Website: macys
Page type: delivery-shipping
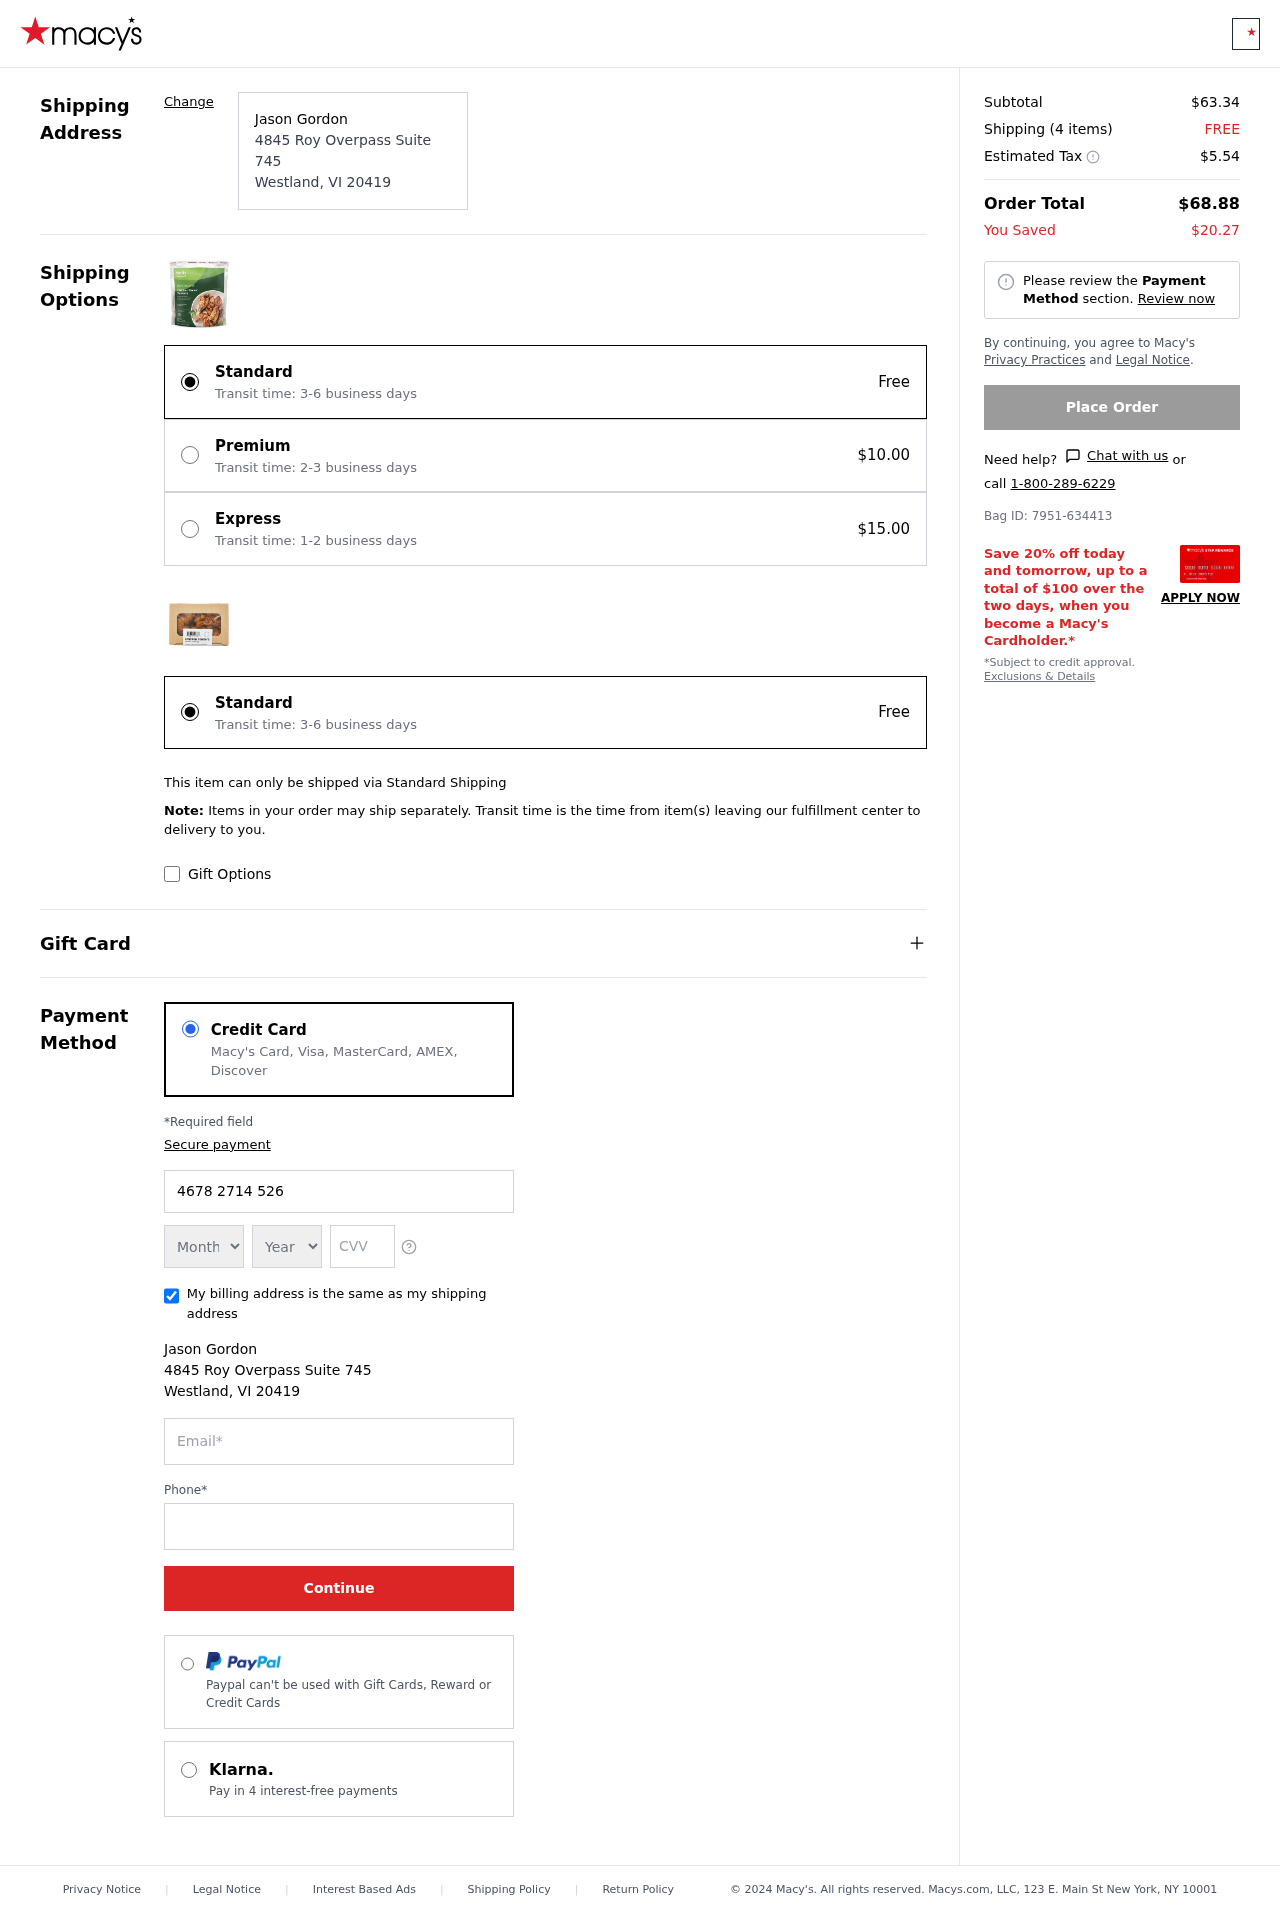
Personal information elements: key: PII_CARD_EXPIRY_MONTH
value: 06
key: PII_CARD_EXPIRY_YEAR
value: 26
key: PII_CITY
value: Westland
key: PII_CITY_STATE_ZIP
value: Westland, VI 20419
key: PII_FULLNAME
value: Jason Gordon
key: PII_POSTCODE
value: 20419
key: PII_STATE_ABBR
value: VI
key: PII_STREET
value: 4845 Roy Overpass Suite 745
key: PII_CARD_NUMBER
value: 4678 2714 5268 4913
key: PII_CARD_CVV
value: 645
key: PII_EMAIL
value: jason_gordon@gmail.com
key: PII_PHONE
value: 9906631386
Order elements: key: ORDER_SUBTOTAL
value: $63.34
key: ORDER_NUM_ITEMS
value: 4
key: ORDER_SHIPPING_COST
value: FREE
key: ORDER_TAX
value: $5.54
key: ORDER_TOTAL
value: $68.88
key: ORDER_SAVINGS
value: $20.27
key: ORDER_BAG_ID
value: Bag ID: 7951-634413